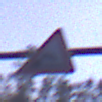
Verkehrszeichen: Ufer
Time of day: Night
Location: Outdoor (Suburban)
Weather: PartlyCloudy
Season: NotSpecified
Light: Artificial